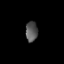
Tissue: lung
Cell type: Others
Senescence score: 0.1603
Nuclear area (px): 241
Mean DAPI intensity: 84.539